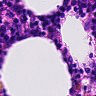
Metastatic tissue present: no